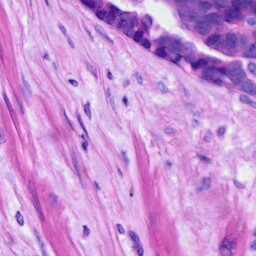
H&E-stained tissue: Ovarian